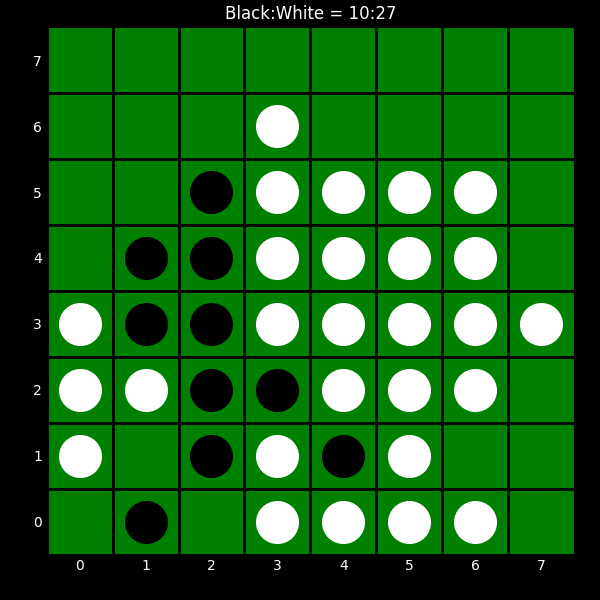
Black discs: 10
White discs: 27